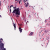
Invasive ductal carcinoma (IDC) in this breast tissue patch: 1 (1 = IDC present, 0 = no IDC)